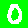
Digit: 0